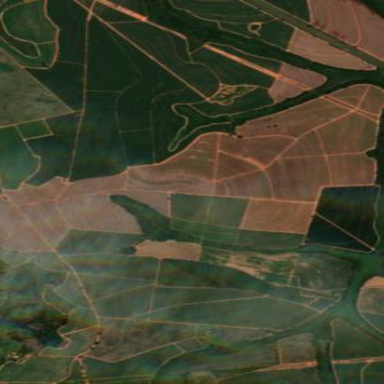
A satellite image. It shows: Farmland with sugarcane crops producing sugar cane.